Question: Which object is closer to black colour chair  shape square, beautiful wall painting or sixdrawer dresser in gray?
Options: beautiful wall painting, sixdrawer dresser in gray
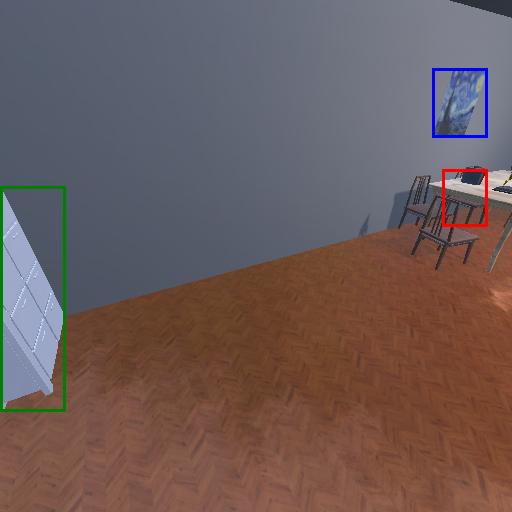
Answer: beautiful wall painting